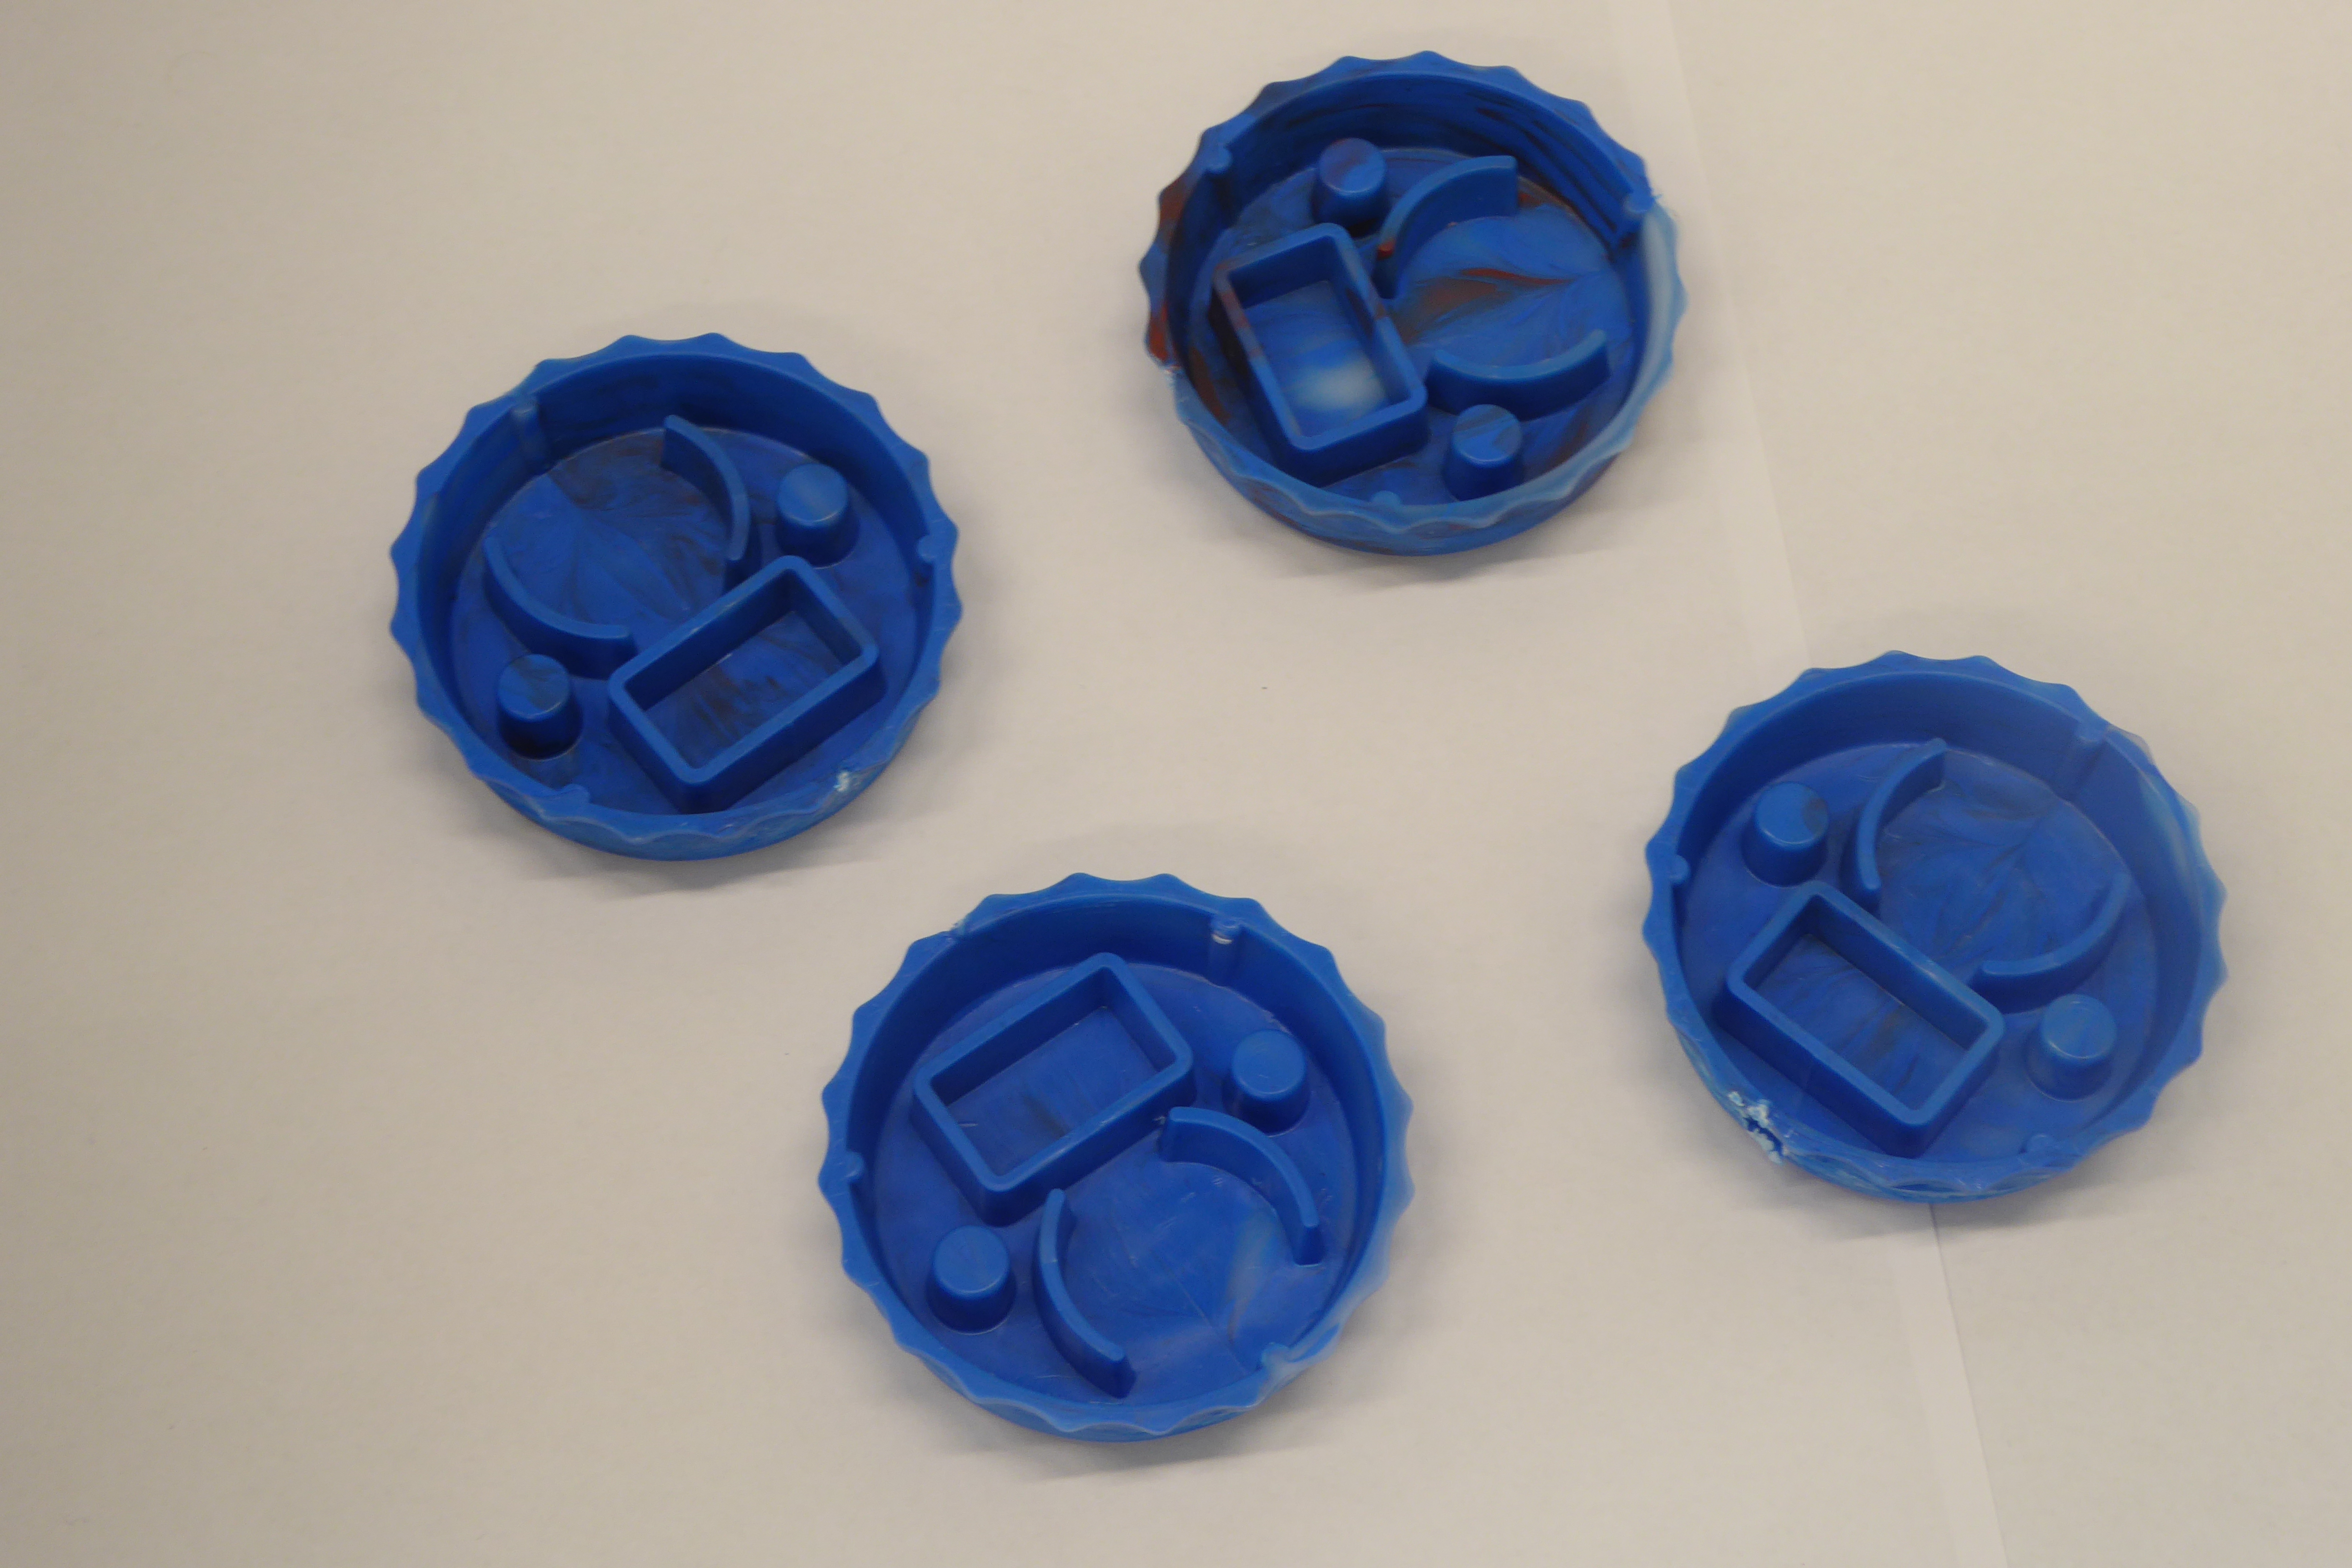
Label: Bottle Opener - Cover